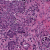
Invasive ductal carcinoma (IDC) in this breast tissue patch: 1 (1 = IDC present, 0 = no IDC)